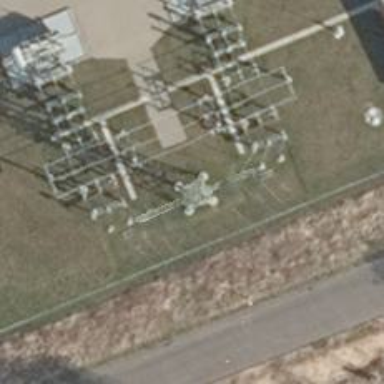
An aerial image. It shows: Power line is depicted.